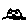
Label: cat